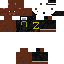
A female zombie skin with dark skin, wearing brown bald dressed in a black hoodie and brown pants, featuring a closed mouth.